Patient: sex F, age 70
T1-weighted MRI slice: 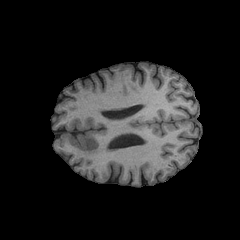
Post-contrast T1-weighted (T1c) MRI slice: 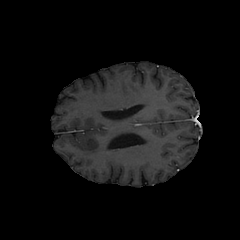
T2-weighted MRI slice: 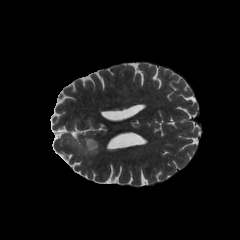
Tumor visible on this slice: yes
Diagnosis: Oligodendroglioma, IDH-mutant, 1p/19q-codeleted
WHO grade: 2